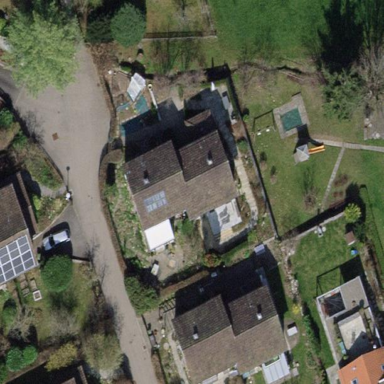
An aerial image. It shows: Detached building.